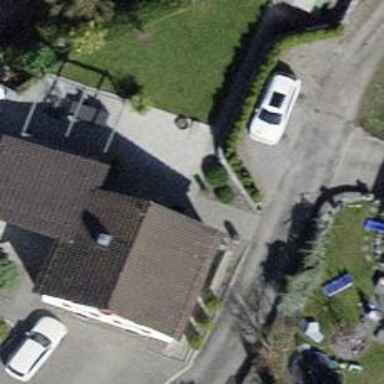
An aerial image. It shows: Building with tile roof.